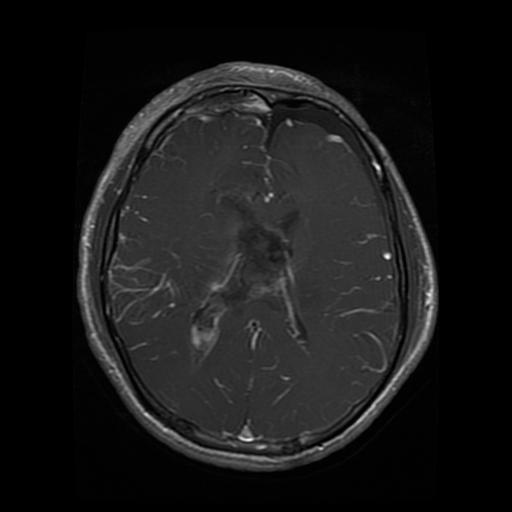
Label: glioma